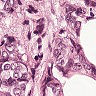
Metastatic tissue present: yes